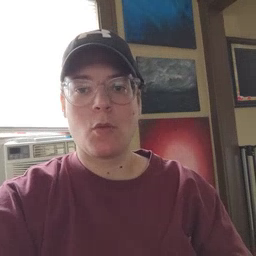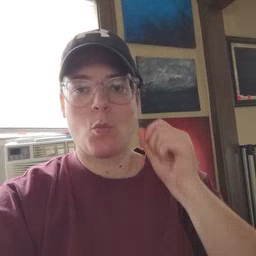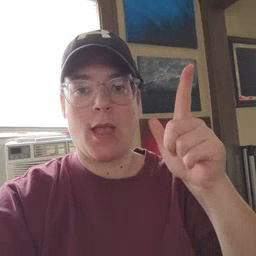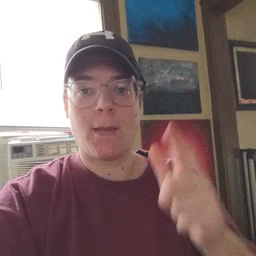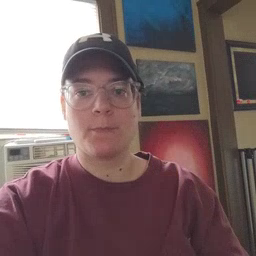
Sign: awake